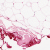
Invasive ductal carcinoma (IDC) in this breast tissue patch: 0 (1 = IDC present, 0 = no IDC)